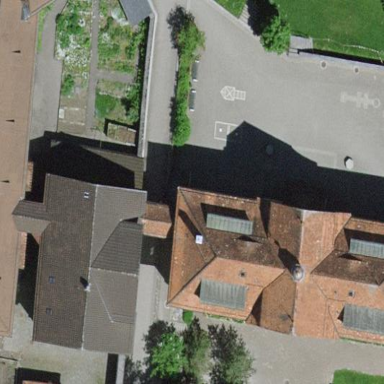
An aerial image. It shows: School building.